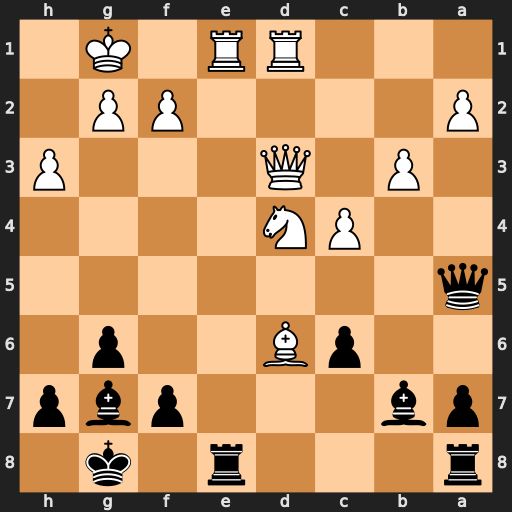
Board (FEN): r3r1k1/pb3pbp/2pB2p1/q7/2PN4/1P1Q3P/P4PP1/3RR1K1
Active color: b
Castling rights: -
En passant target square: -
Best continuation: Rxe1+ Rxe1 Qxe1+